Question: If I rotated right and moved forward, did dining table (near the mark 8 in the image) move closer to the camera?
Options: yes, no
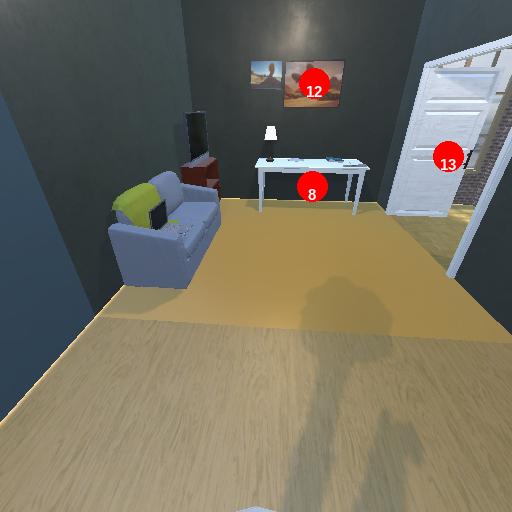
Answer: yes